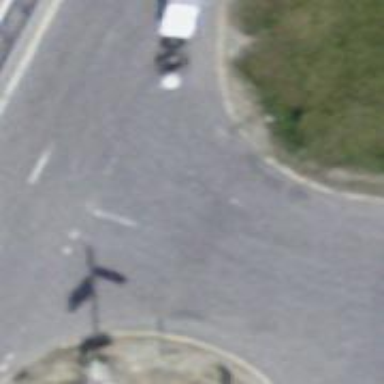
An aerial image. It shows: Road with "give way" sign.